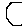
Label: hexagon